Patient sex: M
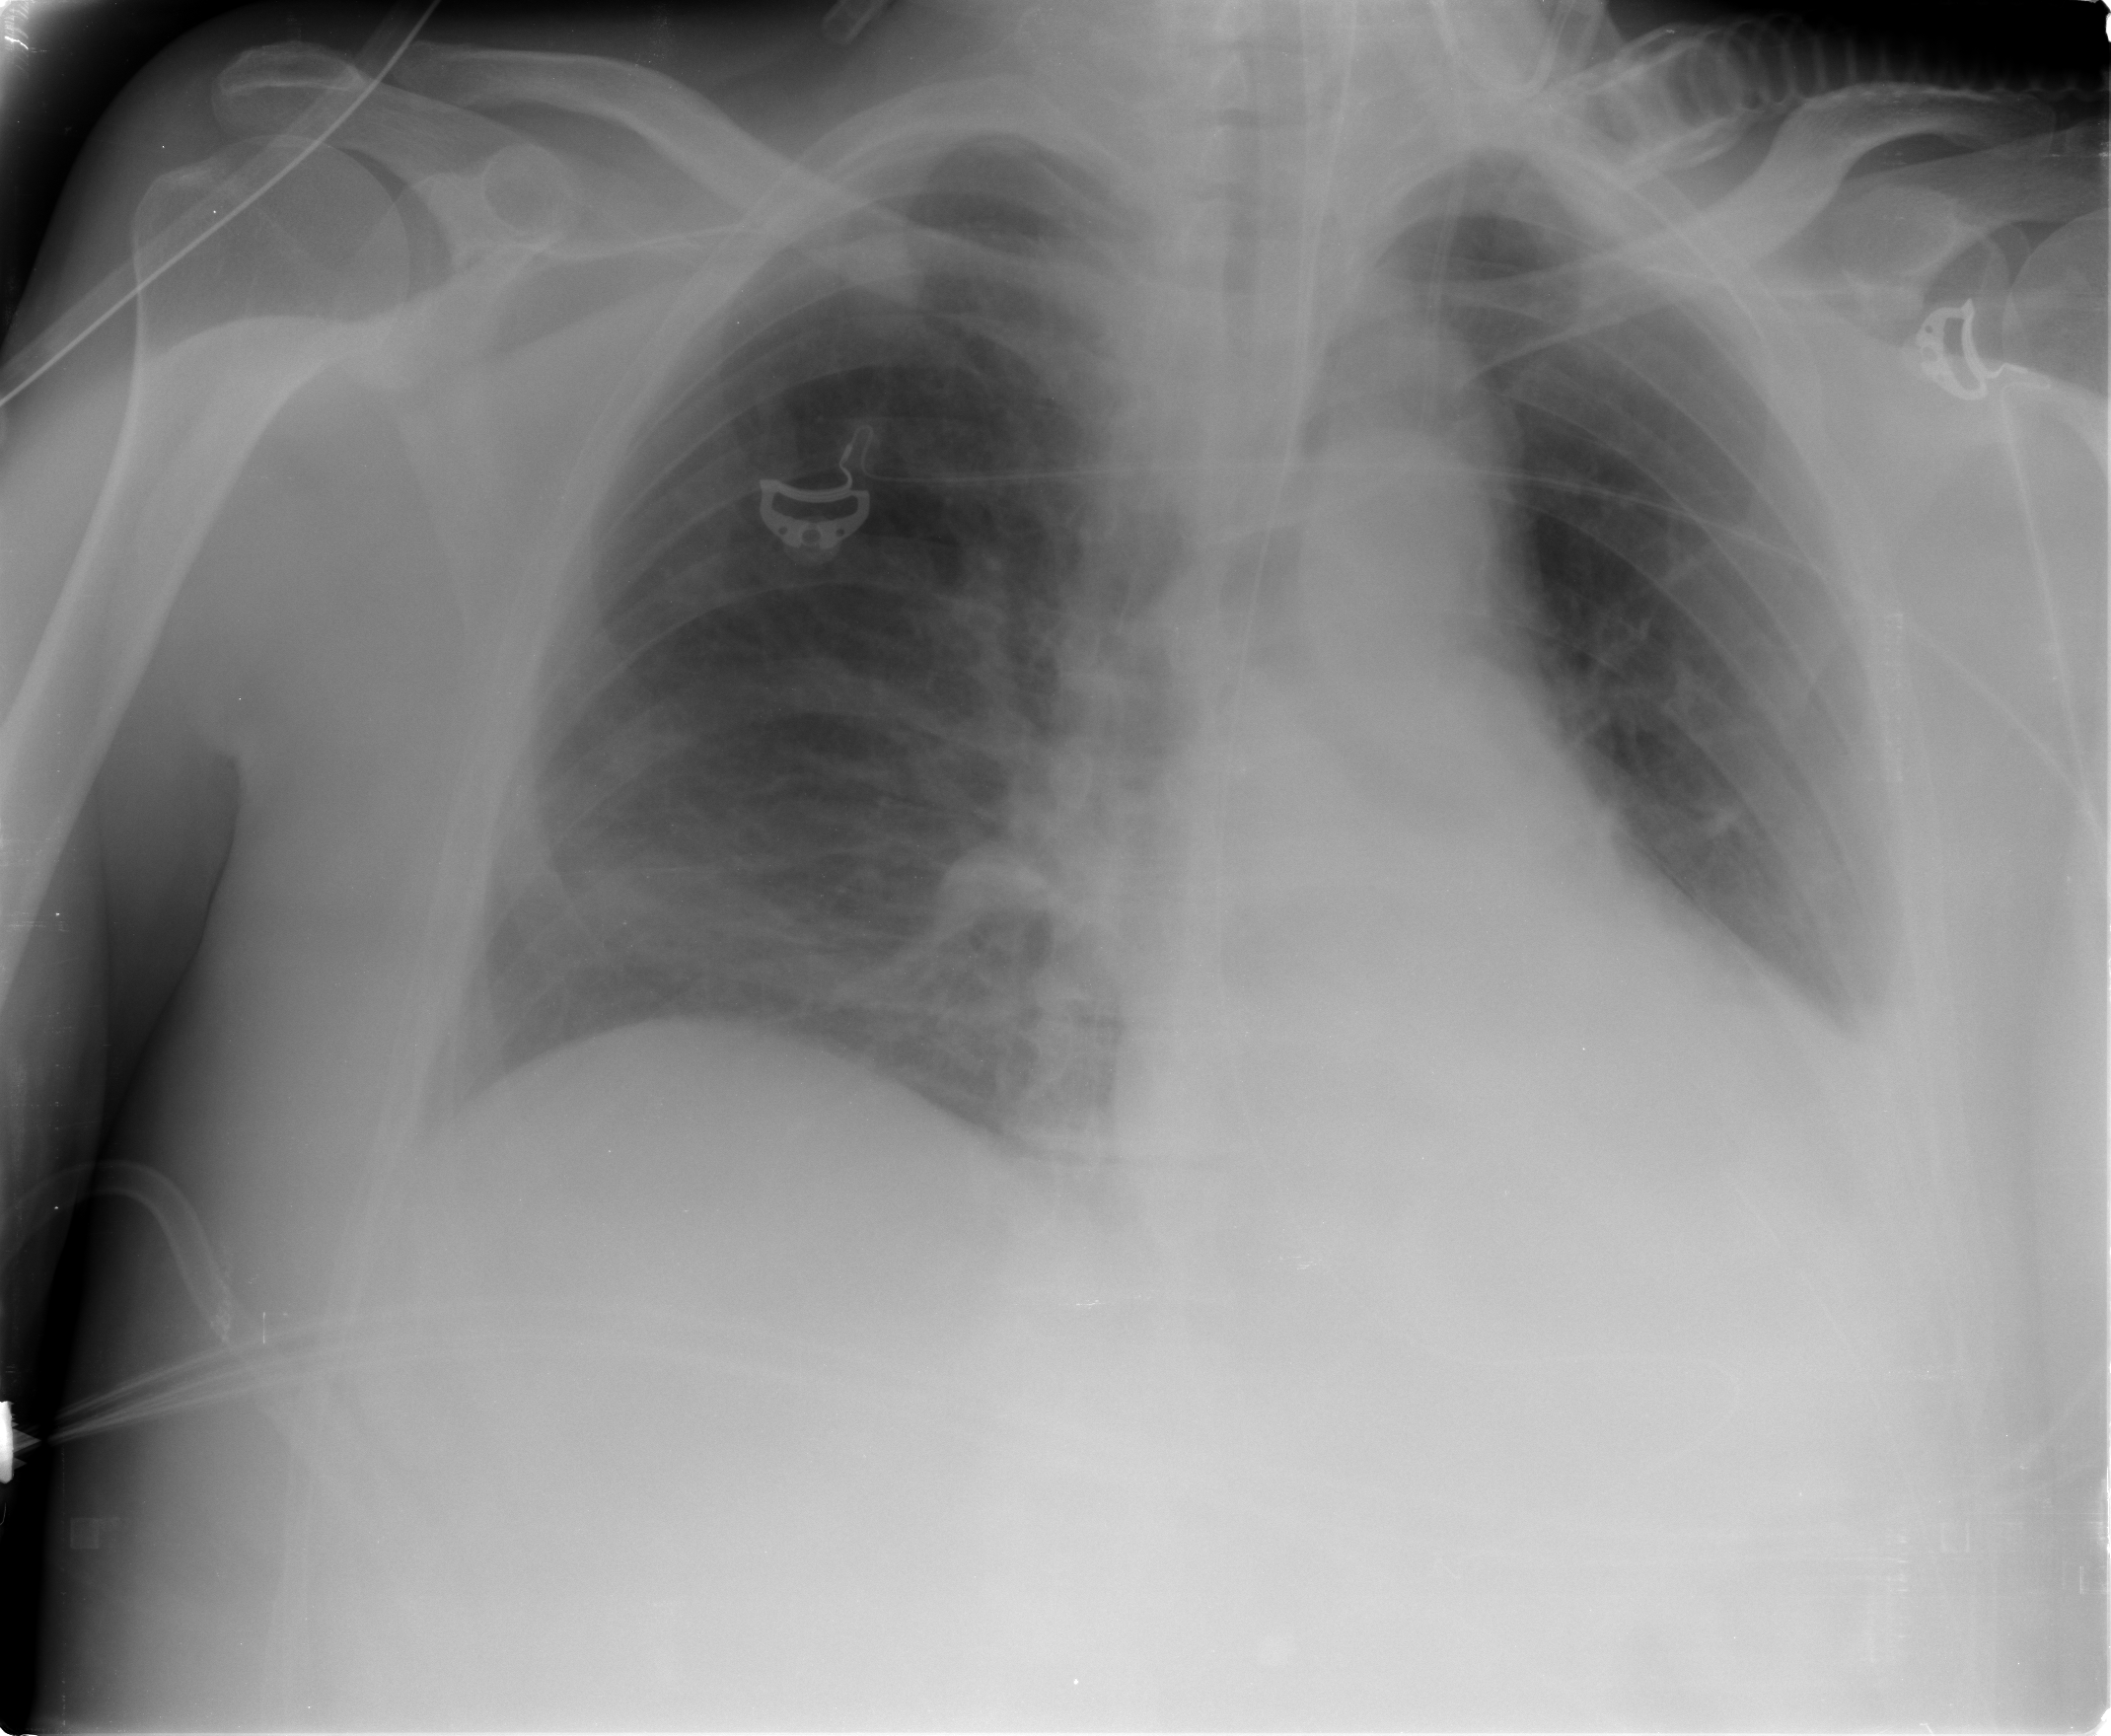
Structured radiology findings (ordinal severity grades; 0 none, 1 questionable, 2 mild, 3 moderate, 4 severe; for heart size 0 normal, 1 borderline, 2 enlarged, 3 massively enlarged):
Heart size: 2
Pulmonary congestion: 0
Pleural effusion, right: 0
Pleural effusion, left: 2
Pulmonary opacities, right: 0
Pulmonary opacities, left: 0
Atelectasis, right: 2
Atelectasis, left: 2